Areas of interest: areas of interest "Beijing Planetarium"
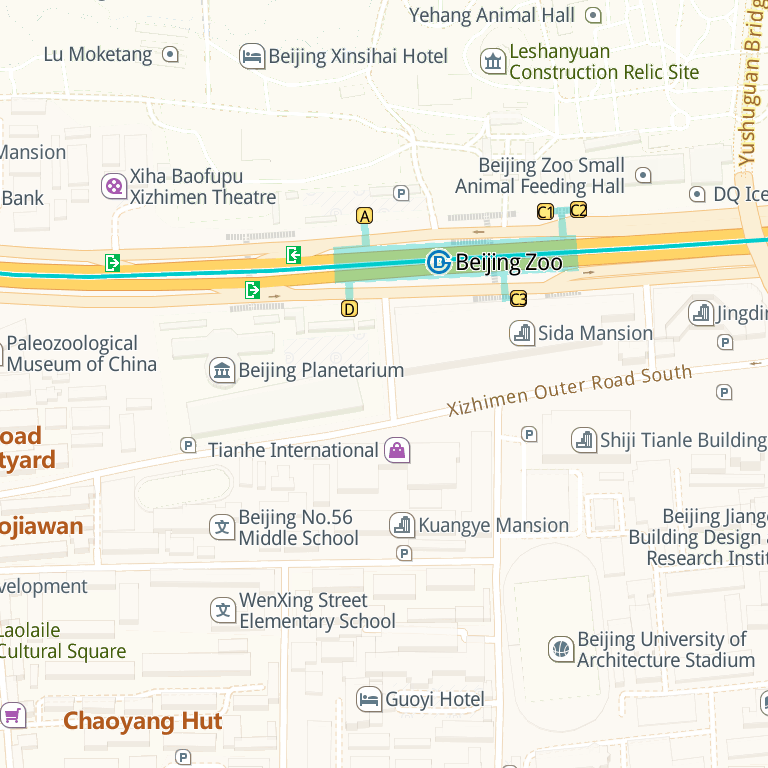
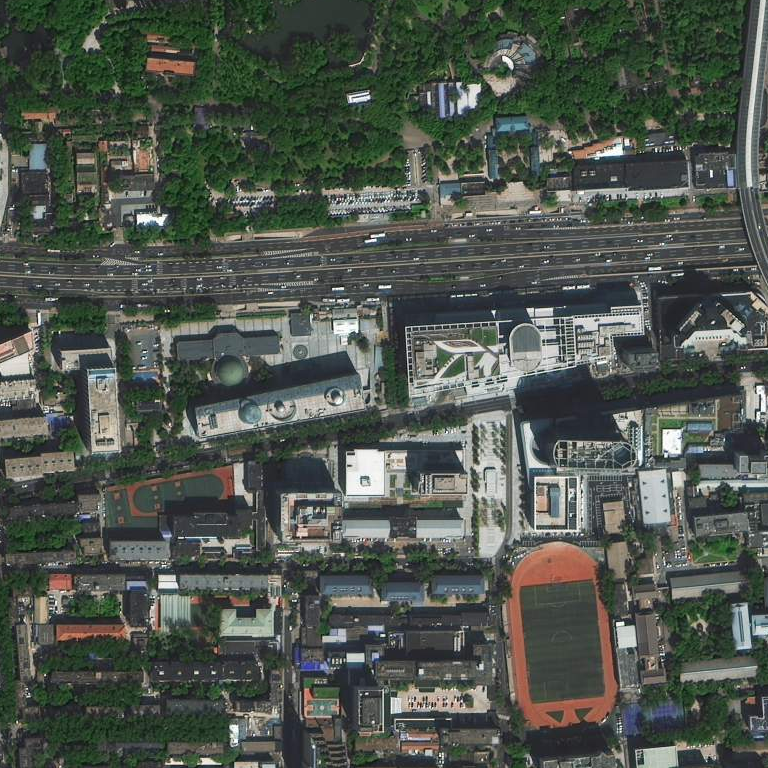